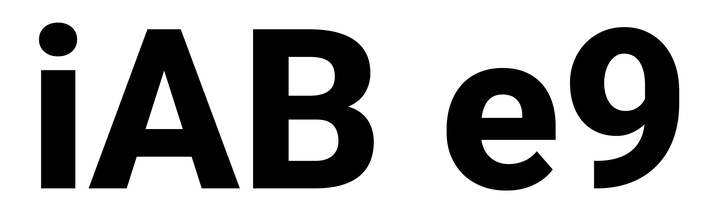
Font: Roboto_ExtraBold